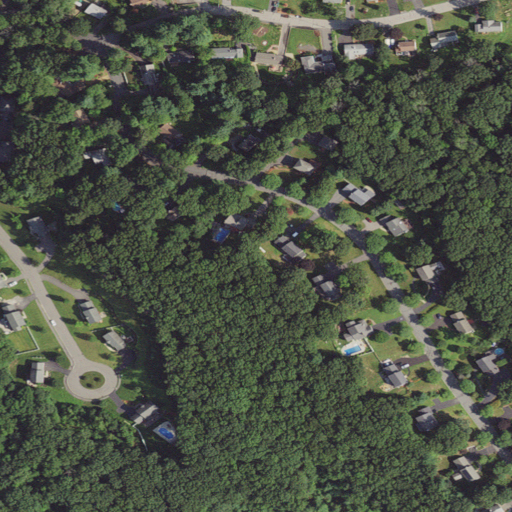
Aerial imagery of mountain in Massachusetts named Banner Hill containing deciduous forest, low intensity development, open development, medium intensity development, woody wetlands, and high intensity development